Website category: university
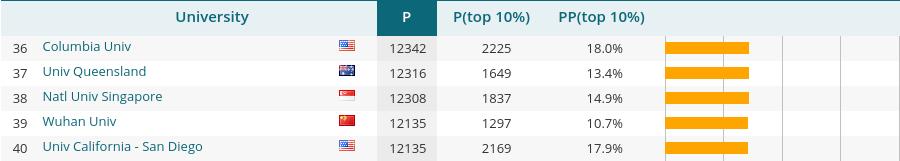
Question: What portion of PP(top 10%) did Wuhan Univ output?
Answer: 10.7%

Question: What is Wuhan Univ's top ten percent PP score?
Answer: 10.7%

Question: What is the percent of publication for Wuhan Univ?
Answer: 10.7%

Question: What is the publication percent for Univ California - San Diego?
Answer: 17.9%

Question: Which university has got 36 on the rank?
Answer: Columbia Univ

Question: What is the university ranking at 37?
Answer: Univ Queensland

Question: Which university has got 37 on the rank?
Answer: Univ Queensland

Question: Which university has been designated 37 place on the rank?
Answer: Univ Queensland

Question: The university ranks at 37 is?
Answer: Univ Queensland

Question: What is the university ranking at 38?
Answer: Natl Univ Singapore

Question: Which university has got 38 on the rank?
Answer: Natl Univ Singapore

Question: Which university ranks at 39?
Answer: Wuhan Univ

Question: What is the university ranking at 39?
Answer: Wuhan Univ

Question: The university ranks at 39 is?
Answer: Wuhan Univ

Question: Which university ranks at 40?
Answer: Univ California - San Diego

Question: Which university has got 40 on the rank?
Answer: Univ California - San Diego

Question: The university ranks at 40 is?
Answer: Univ California - San Diego

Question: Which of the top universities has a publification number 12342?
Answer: Columbia Univ

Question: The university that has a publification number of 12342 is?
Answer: Columbia Univ

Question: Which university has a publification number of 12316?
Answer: Univ Queensland

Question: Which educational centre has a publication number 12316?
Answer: Univ Queensland

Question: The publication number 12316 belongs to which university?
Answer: Univ Queensland

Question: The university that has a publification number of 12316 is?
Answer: Univ Queensland

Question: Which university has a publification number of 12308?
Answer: Natl Univ Singapore

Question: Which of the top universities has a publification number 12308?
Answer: Natl Univ Singapore

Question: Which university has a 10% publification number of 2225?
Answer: Columbia Univ

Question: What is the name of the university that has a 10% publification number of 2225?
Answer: Columbia Univ

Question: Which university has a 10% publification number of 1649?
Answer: Univ Queensland

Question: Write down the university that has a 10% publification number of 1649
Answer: Univ Queensland

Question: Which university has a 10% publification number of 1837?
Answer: Natl Univ Singapore

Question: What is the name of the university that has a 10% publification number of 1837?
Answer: Natl Univ Singapore

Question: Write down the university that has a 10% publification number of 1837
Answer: Natl Univ Singapore

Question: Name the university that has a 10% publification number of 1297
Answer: Wuhan Univ

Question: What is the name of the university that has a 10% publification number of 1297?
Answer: Wuhan Univ

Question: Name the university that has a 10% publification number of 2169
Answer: Univ California - San Diego

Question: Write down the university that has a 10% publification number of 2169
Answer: Univ California - San Diego